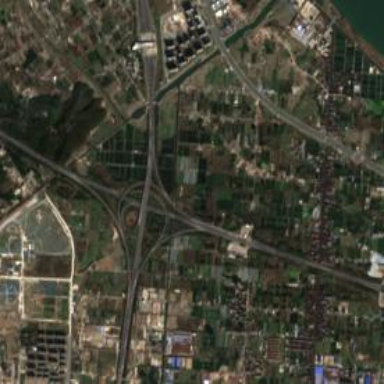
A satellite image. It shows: Motorway junction.